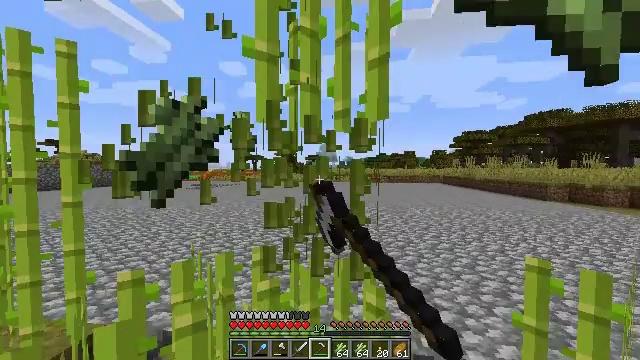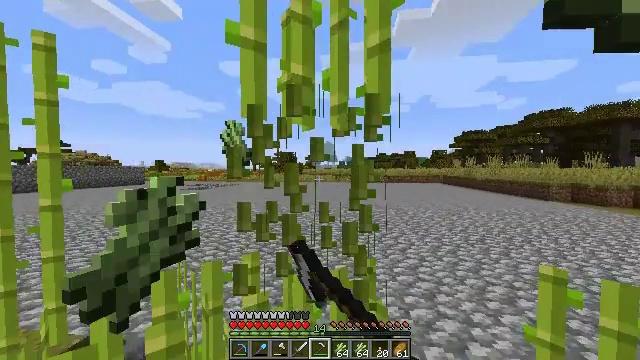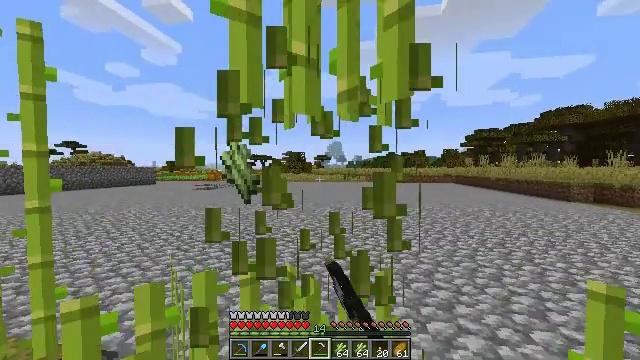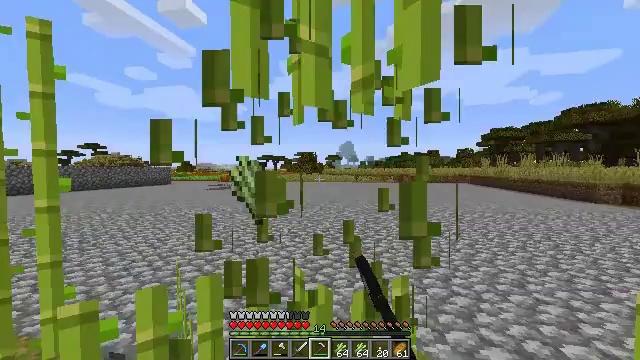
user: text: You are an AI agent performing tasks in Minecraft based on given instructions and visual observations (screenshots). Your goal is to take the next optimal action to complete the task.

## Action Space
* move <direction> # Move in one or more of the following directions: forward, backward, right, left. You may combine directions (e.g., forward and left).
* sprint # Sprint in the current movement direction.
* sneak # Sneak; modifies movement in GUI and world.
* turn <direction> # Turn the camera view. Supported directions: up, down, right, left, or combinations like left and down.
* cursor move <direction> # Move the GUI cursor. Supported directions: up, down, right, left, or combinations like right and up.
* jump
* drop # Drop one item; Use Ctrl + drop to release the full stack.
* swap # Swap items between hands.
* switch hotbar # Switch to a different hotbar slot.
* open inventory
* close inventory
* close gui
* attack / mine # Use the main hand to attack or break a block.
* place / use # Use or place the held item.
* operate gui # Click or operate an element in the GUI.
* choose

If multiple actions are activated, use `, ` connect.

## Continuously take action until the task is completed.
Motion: motion action
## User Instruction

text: Mine the sugar cane near rivers.
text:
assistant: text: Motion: move forward, attack / mine
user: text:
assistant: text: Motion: move forward, turn left, attack / mine
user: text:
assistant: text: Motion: move forward, turn left, attack / mine
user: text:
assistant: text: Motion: attack / mine